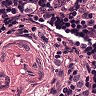
Metastatic tissue present: yes